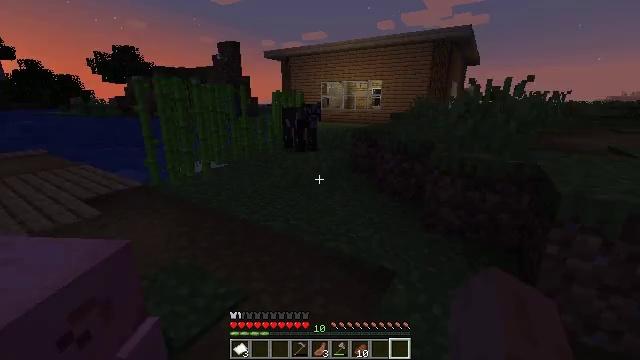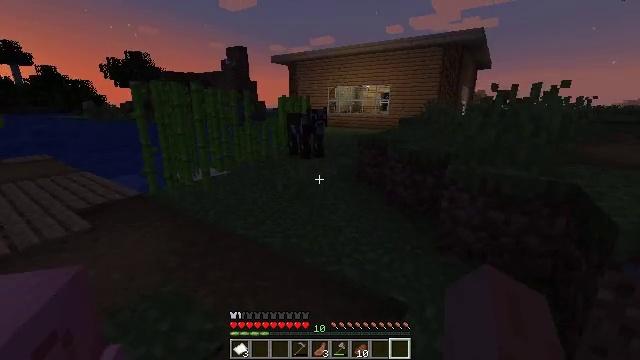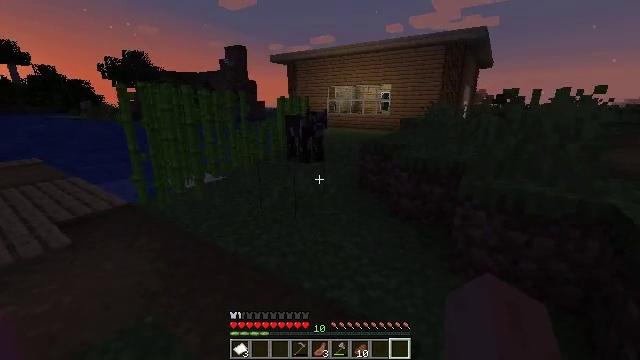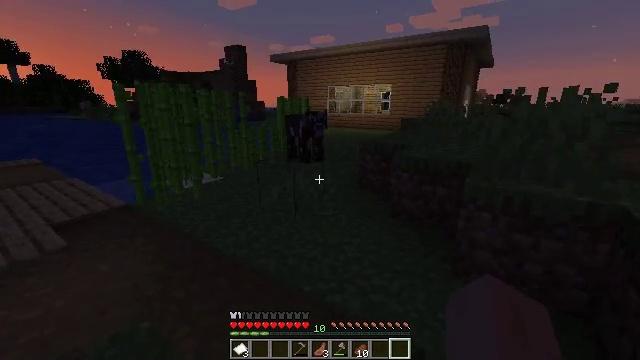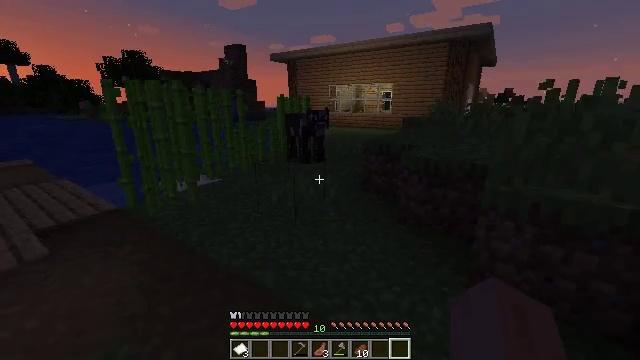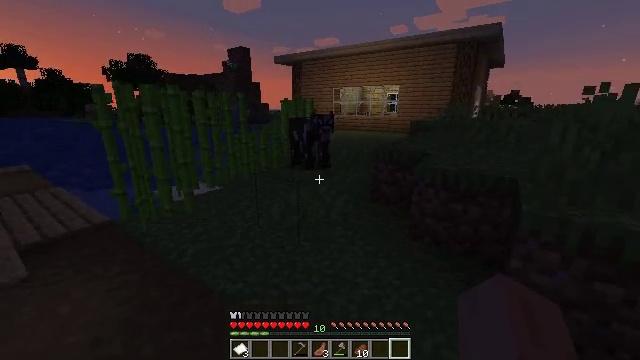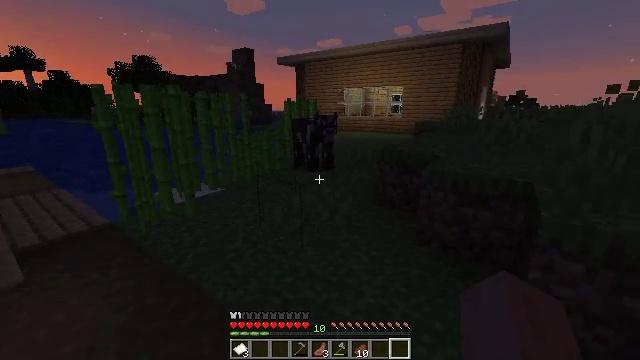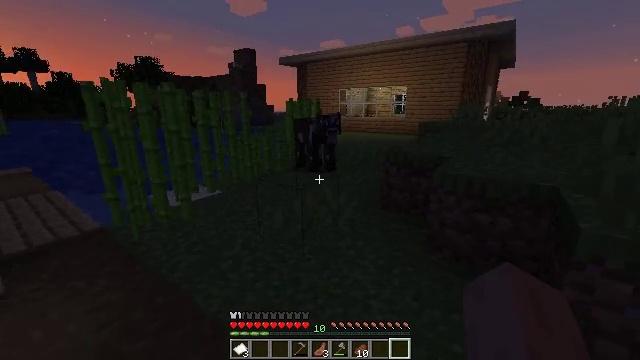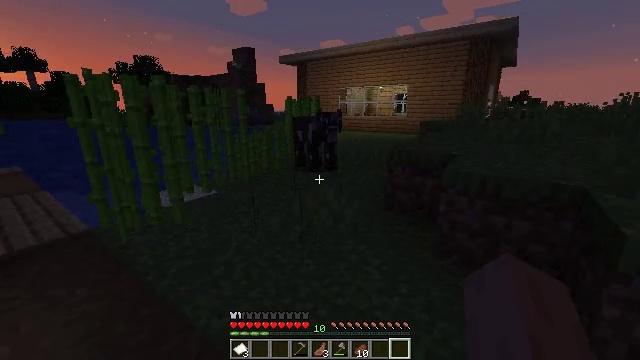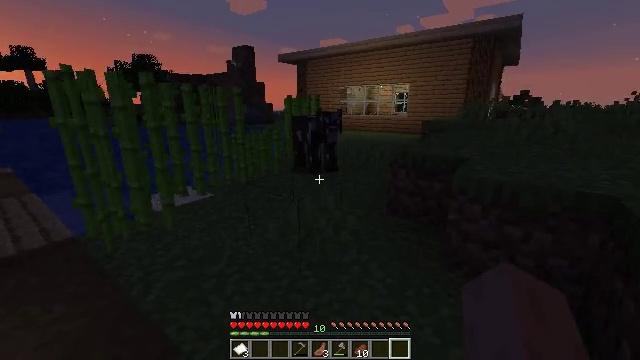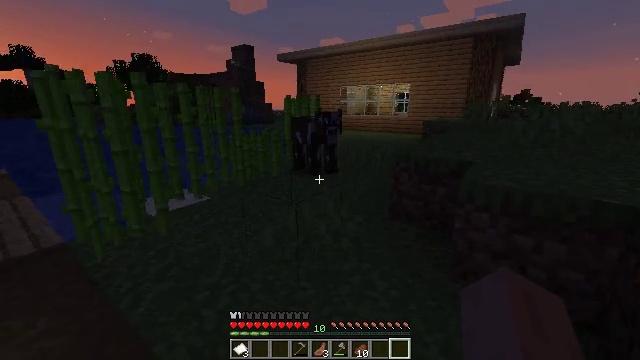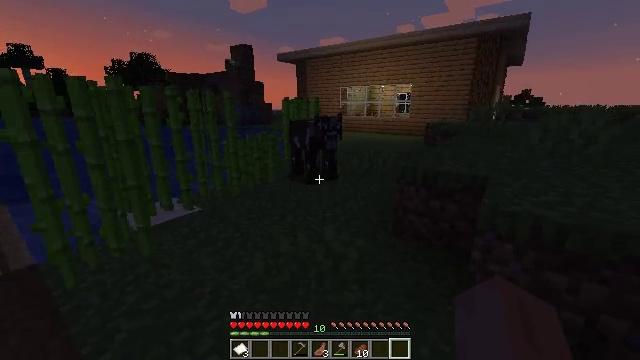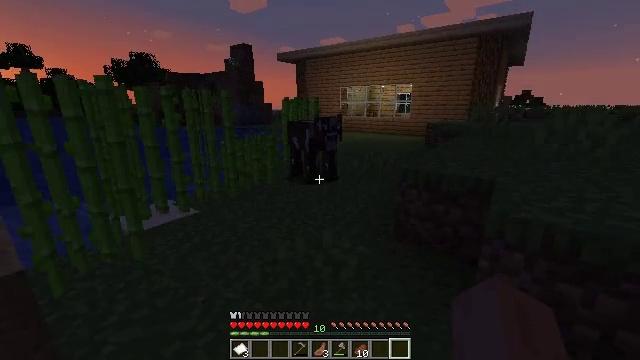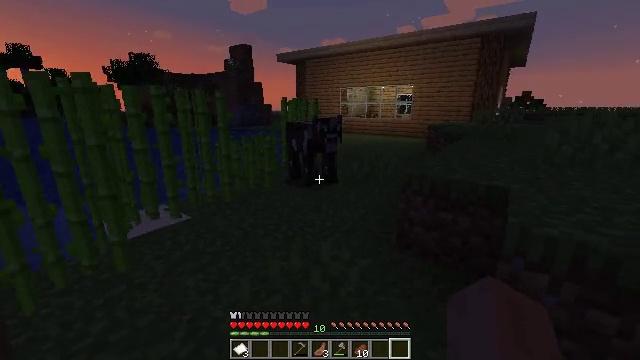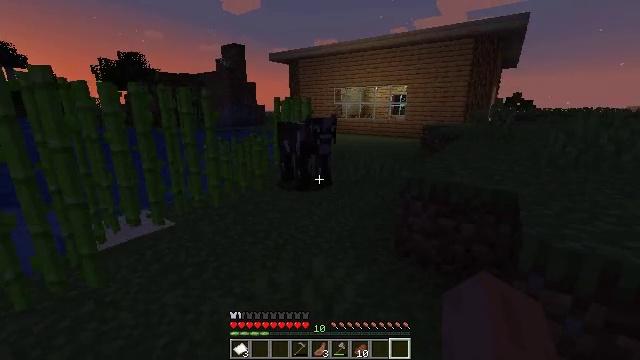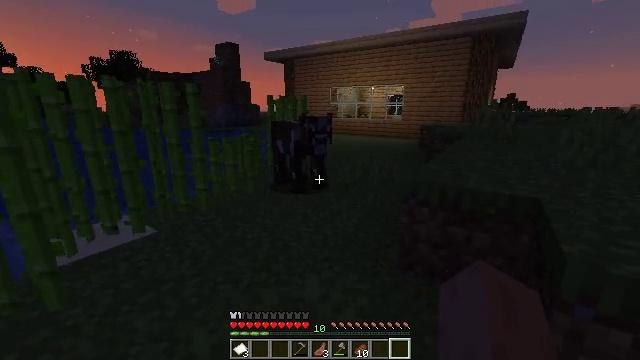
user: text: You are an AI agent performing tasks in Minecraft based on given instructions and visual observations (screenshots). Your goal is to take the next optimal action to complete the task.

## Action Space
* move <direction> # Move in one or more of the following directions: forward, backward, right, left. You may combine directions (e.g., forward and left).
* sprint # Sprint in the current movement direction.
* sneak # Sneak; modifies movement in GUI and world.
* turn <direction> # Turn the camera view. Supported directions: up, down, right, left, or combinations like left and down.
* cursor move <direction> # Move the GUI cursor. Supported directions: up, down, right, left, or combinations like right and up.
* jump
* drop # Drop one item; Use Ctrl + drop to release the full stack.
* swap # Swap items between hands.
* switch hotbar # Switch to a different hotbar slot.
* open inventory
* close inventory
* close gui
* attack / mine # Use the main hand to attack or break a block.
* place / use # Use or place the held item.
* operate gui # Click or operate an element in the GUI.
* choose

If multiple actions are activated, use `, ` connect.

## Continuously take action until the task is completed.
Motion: motion action
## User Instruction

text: Make a cartography table with paper and planks.
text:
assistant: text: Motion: move forward, turn left and up
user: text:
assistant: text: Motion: move forward
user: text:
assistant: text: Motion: move forward
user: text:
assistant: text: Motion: move forward
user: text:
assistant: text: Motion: move forward
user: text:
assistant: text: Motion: move forward
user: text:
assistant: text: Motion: move forward
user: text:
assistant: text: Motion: move forward
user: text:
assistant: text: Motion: move forward
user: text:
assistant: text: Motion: move forward
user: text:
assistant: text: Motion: move forward
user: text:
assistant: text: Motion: move forward
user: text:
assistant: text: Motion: move forward
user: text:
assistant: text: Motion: move forward, turn right
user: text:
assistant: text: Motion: move forward
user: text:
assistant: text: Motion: move forward, turn right
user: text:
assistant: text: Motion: move forward
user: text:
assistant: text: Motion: move forward
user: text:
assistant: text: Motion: move forward
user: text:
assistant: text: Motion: move forward, sprint
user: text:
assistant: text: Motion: move forward, sprint
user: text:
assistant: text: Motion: move forward, sprint
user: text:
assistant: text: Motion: move forward, sprint, turn right
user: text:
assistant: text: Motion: move forward, sprint, turn right
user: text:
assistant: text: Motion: move forward, sprint, turn right
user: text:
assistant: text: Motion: move forward, sprint
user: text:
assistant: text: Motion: move forward, sprint
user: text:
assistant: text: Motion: move forward, sprint
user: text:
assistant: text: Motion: move forward, sprint
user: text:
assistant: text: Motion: move forward, sprint